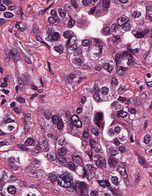
Tumor epithelial tissue: yes
Tumor-associated stroma tissue: yes
Normal tissue: no